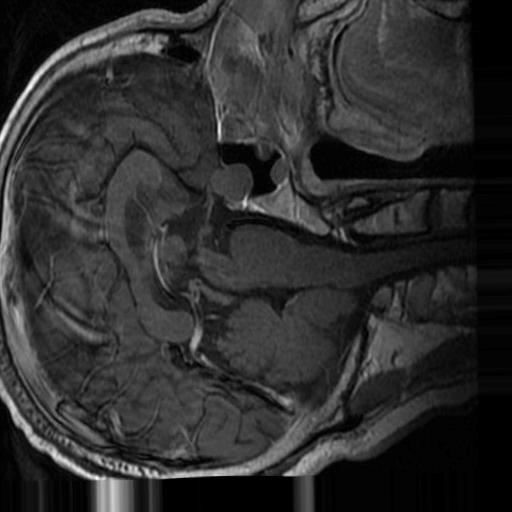
Label: brain_tumor